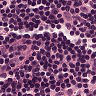
Metastatic tissue present: no